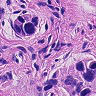
Metastatic tissue present: yes